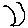
Label: moon